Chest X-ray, AP view. Patient: 52 years old, sex M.
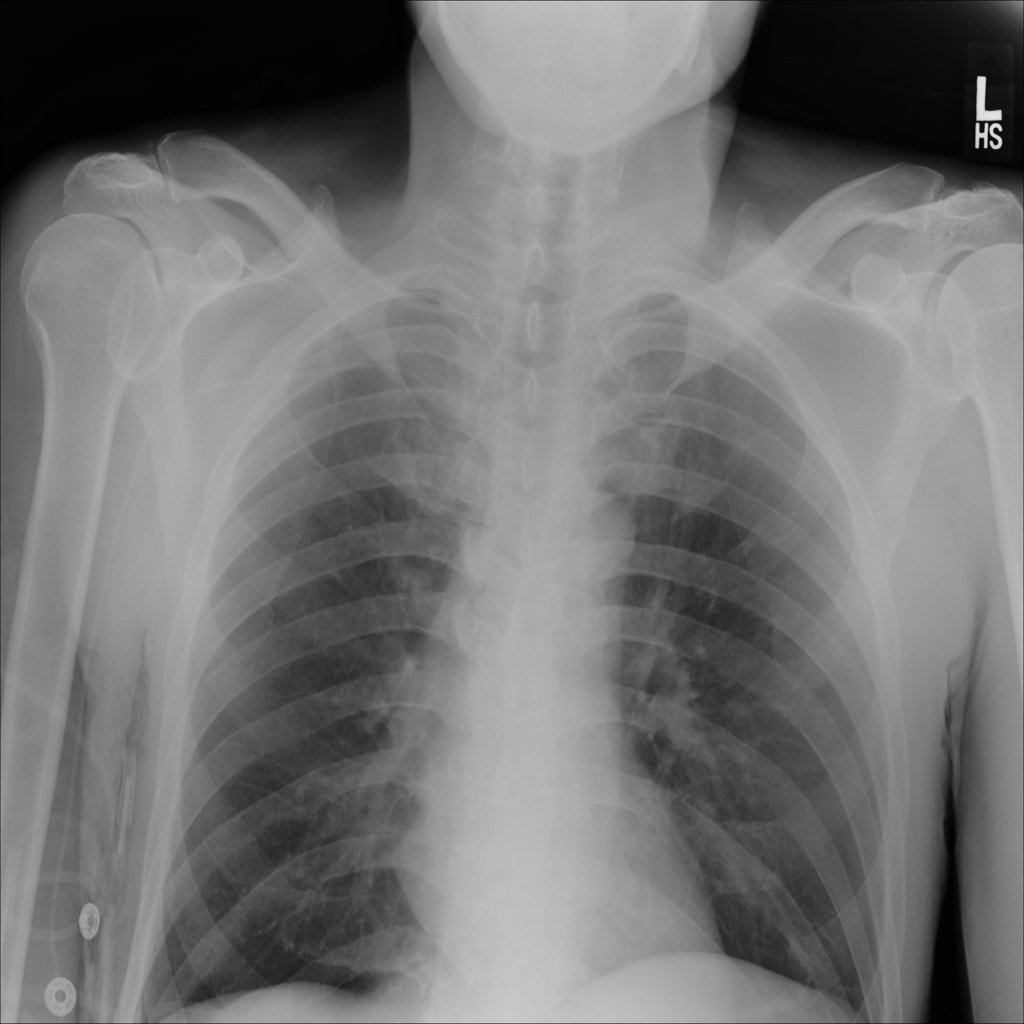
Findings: No Finding